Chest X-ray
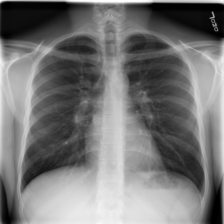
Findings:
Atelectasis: negative
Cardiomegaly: negative
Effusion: negative
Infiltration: positive
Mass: negative
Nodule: negative
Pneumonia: negative
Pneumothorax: negative
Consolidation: negative
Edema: negative
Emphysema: negative
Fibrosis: negative
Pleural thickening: negative
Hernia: negative